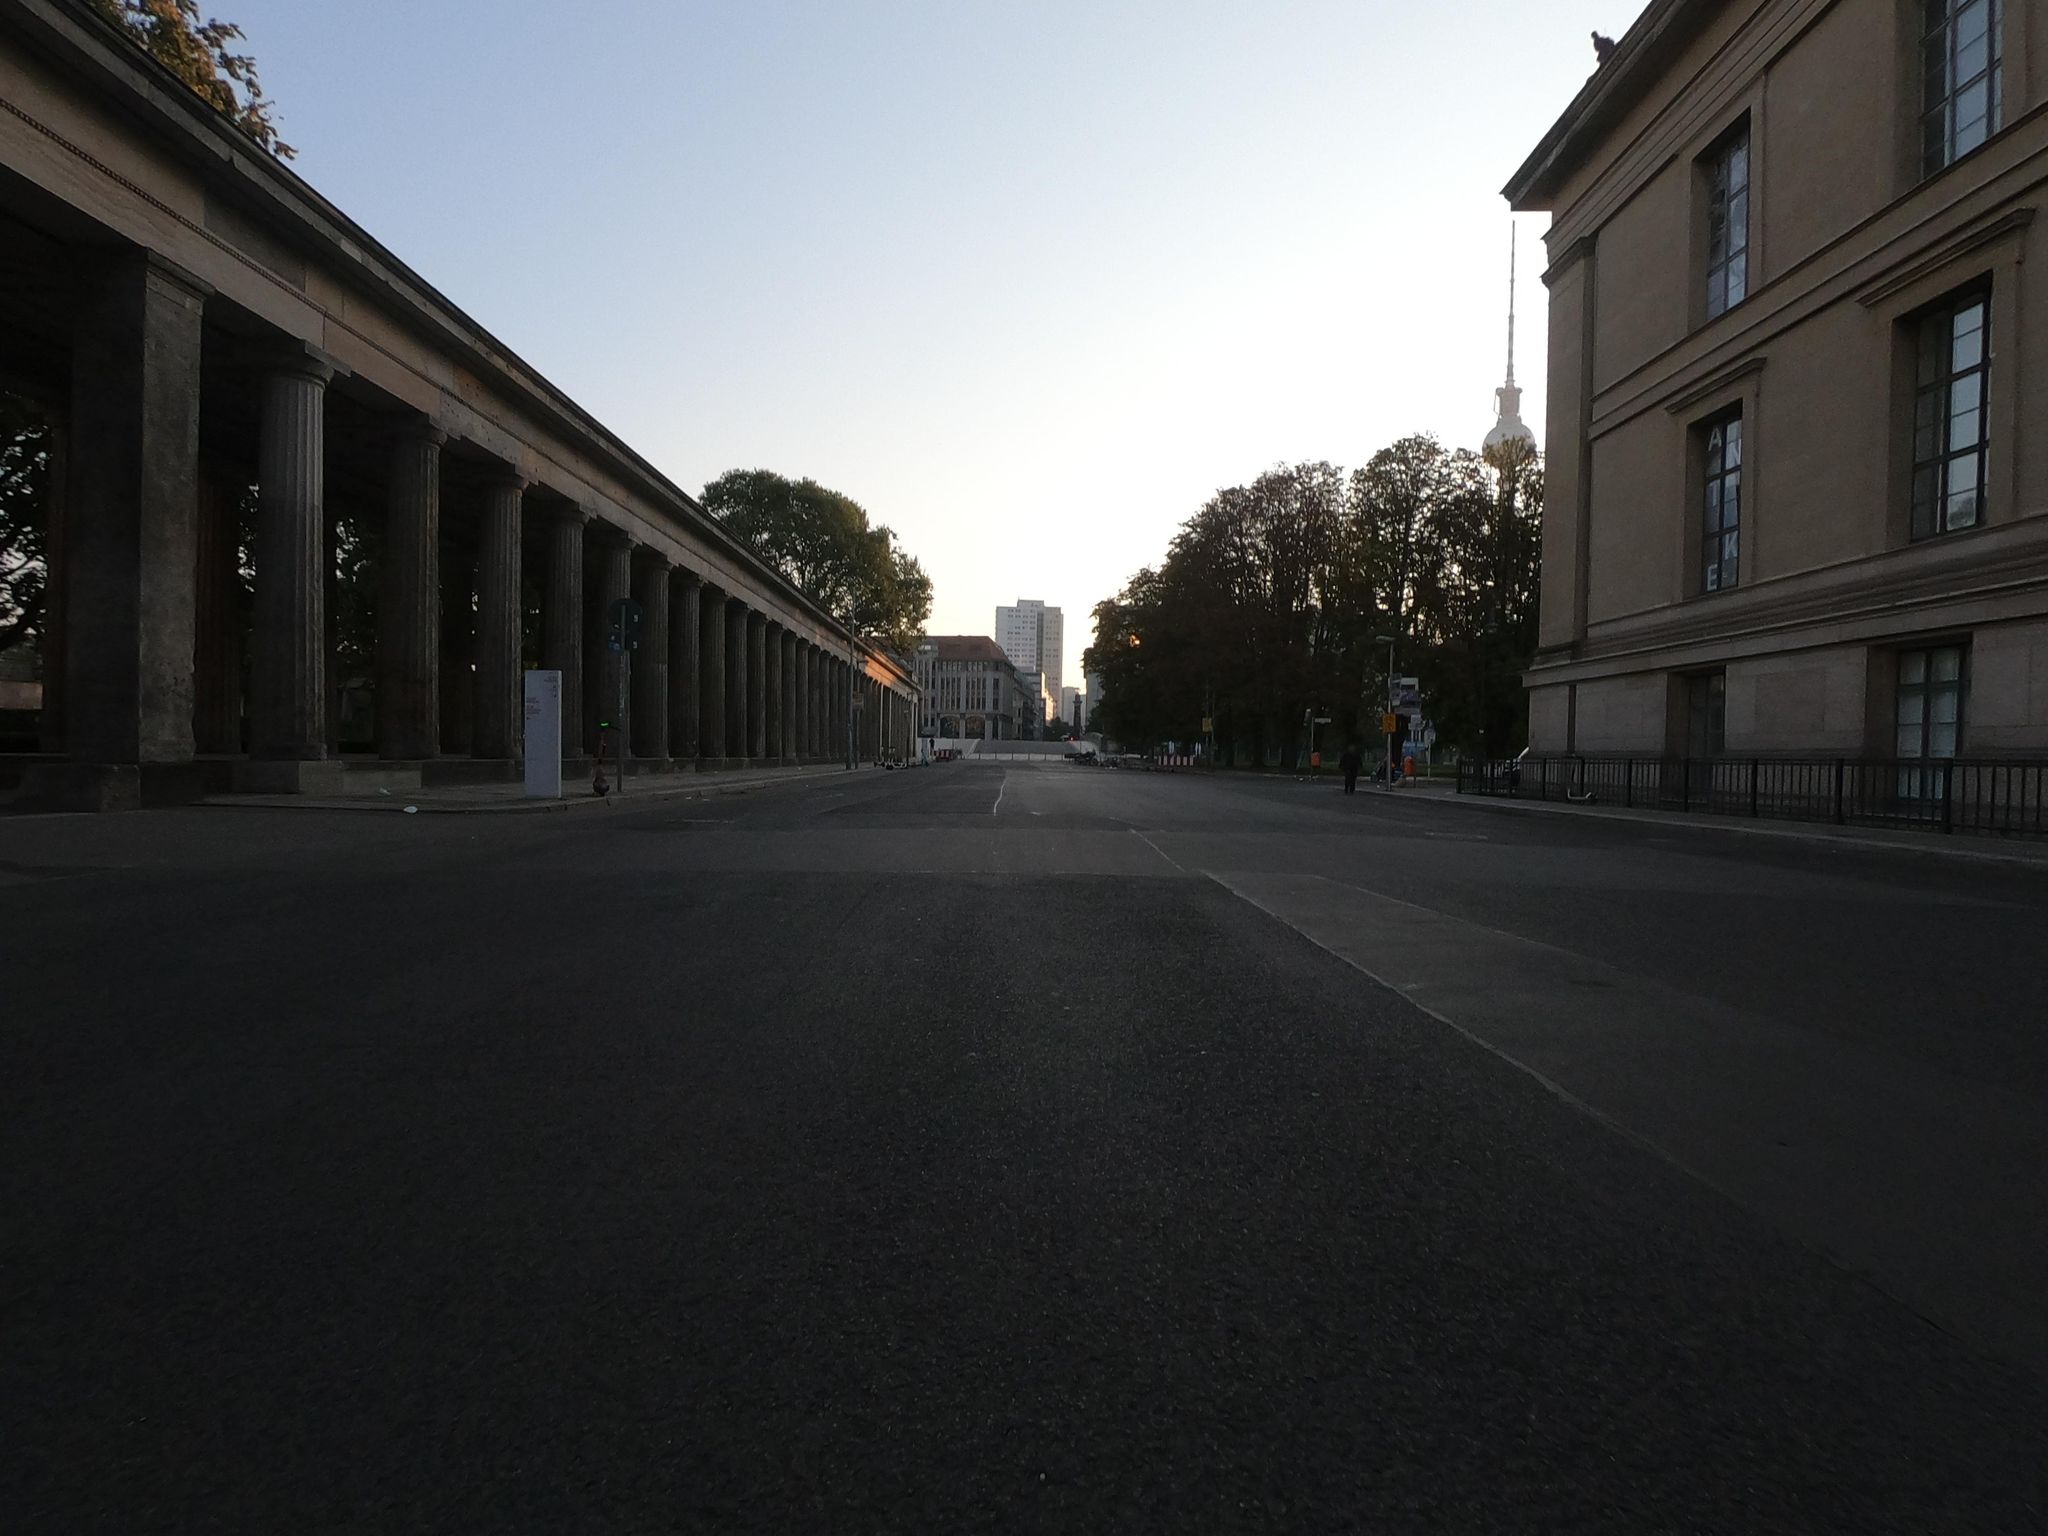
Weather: clear
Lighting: dusk/dawn
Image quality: good
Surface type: driving surface
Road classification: living_street
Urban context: urban centre
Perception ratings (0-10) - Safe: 5.72, Lively: 8.05, Beautiful: 5.7, Boring: 1.46, Depressing: 1.52, Wealthy: 7.19